Question: how can I remove the option to select the columns on my extjs grid:

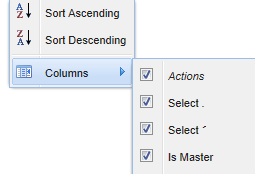
Answer: try setting property 'enableColumnHide:false'
refer : <URL>